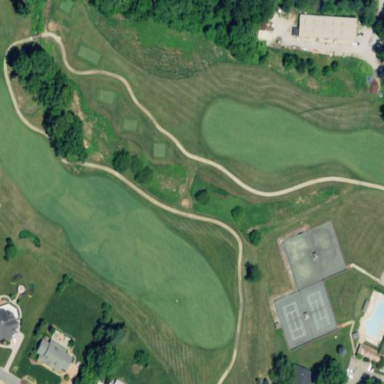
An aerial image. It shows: Rough area on grassy golf course.